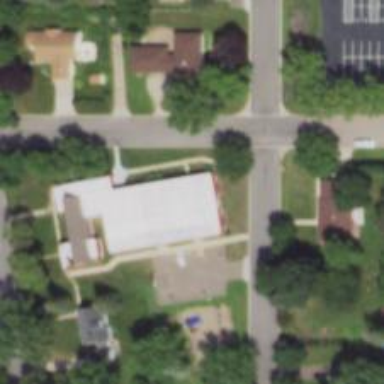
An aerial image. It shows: Kindergarten.